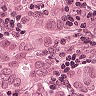
Metastatic tissue present: yes